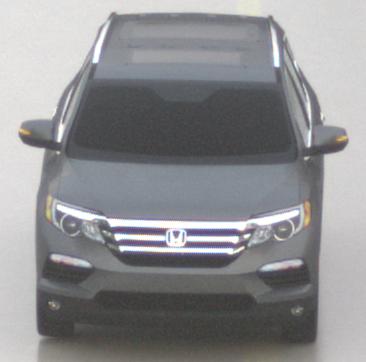
Make: Honda
Model: Pilot
Detailed model: 3
Model produced from: 2015
Model produced until: 2022
Doors: 5
Color: gray
Road condition: wet road
Daytime: sunrise or sunset
Contrast: low contrast